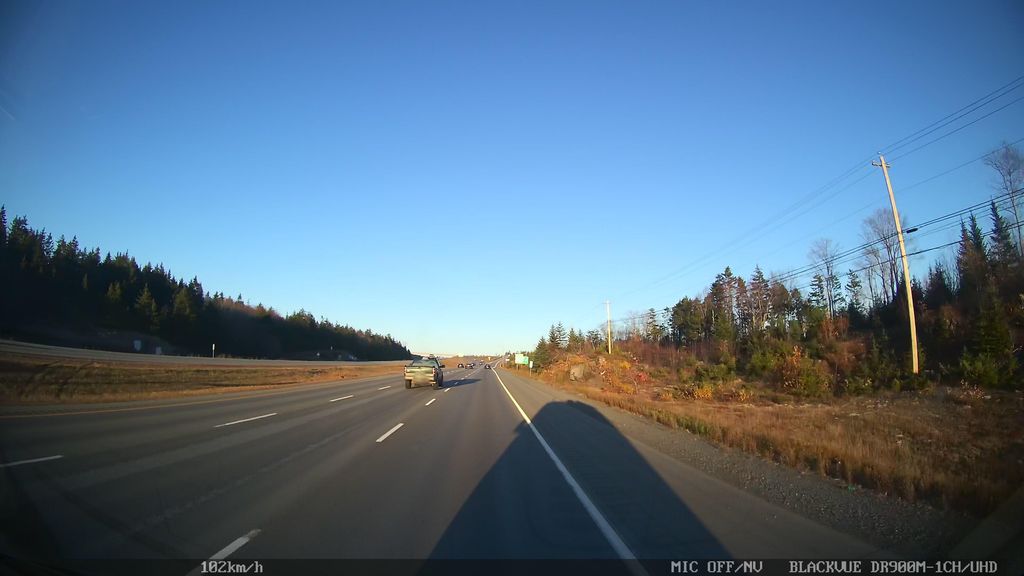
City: halifax